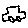
Label: car